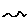
Label: line